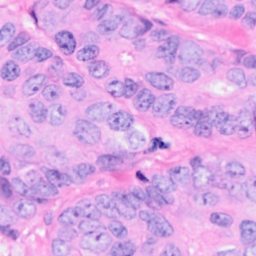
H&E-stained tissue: Breast